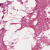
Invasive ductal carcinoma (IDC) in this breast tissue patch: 0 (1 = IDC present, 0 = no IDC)